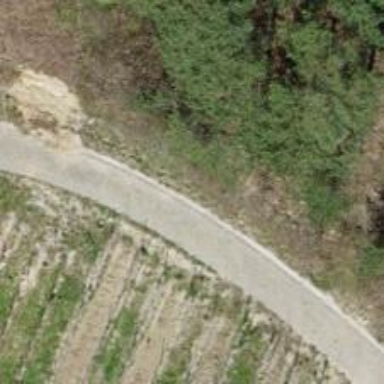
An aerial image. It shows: Concrete track with grade 1 quality.